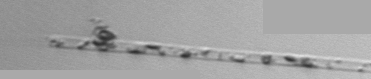
Label: Leptocylindrus